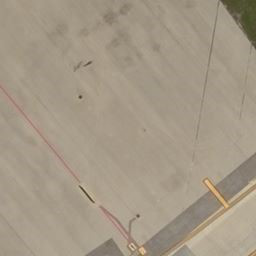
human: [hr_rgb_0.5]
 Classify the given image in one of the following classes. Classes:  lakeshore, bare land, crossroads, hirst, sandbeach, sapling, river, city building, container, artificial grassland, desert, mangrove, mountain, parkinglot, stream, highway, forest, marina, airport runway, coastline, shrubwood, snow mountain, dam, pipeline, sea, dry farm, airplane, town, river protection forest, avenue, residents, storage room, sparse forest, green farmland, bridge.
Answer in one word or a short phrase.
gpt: airport runway